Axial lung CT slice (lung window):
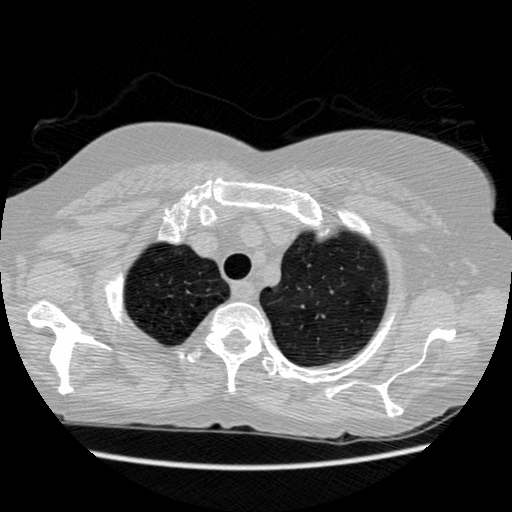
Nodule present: no